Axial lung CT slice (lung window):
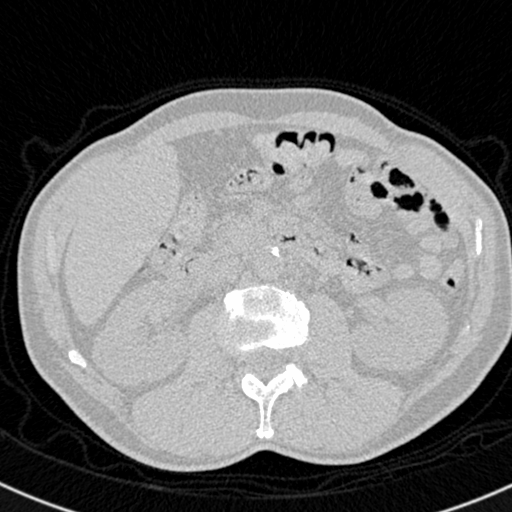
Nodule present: no